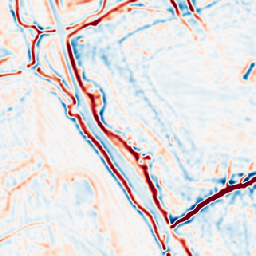
Category: multiscale
Decomposition family: log
Decomposition parameters: sigma: 2
Upsampling method: area
Upsampling parameters: scale: 8
Upsampling scale: 8